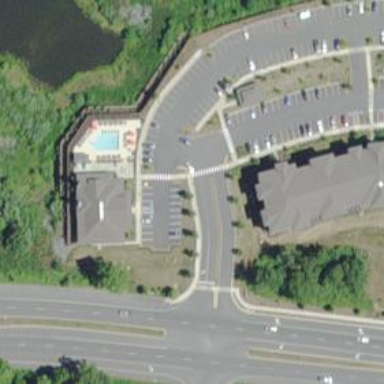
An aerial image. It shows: Parking space.